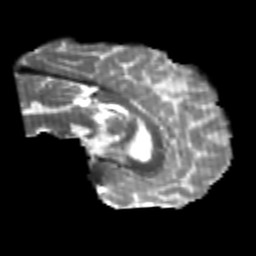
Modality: T2w
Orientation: sagittal
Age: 22
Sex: male
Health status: healthy
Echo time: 0.074 s